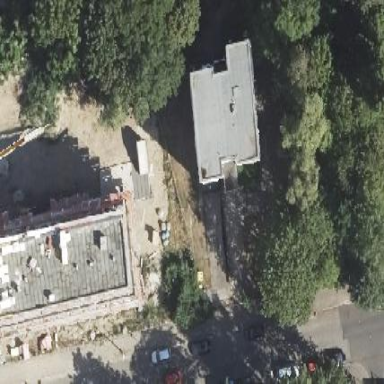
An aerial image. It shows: Residential building with flat roof.